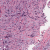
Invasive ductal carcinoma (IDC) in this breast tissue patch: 1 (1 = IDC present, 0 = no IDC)